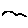
Label: bird